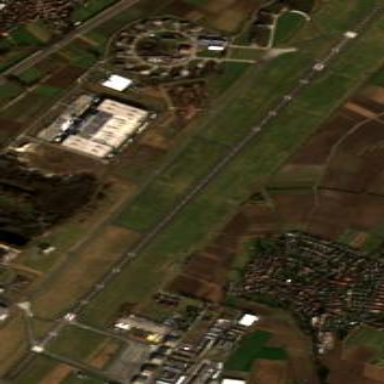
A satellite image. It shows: Asphalt runway at the airport.